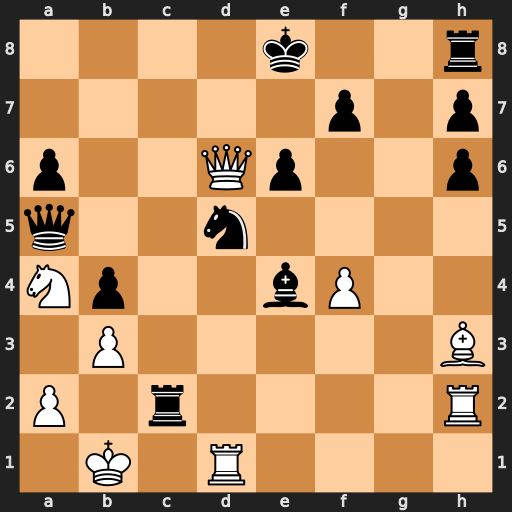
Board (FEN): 4k2r/5p1p/p2Qp2p/q2n4/Np2bP2/1P5B/P1r4R/1K1R4
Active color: w
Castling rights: k
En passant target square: -
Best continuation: Rxc2 Qc7 Qxc7